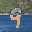
Label: 9